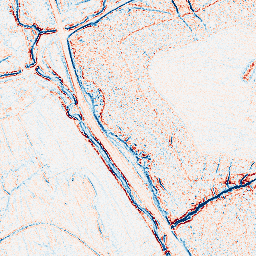
Category: edge_preserving
Decomposition family: bilateral
Decomposition parameters: d: 5
sigma_color: 25
sigma_space: 100
Upsampling method: edge_directed
Upsampling parameters: scale: 2
Upsampling scale: 2